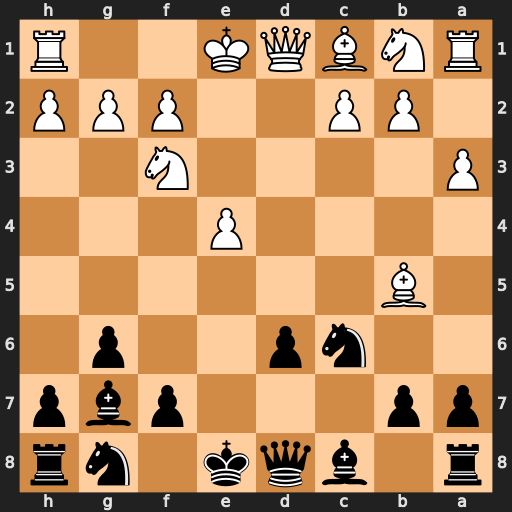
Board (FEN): r1bqk1nr/pp3pbp/2np2p1/1B6/4P3/P4N2/1PP2PPP/RNBQK2R
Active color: b
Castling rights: KQkq
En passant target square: -
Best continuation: Qa5+ Nc3 Bxc3+ bxc3 Qxb5